Question: Given the supply, demand, and route table for this logistics problem, what is the minimum total cost? Please provide the answer as an integer.
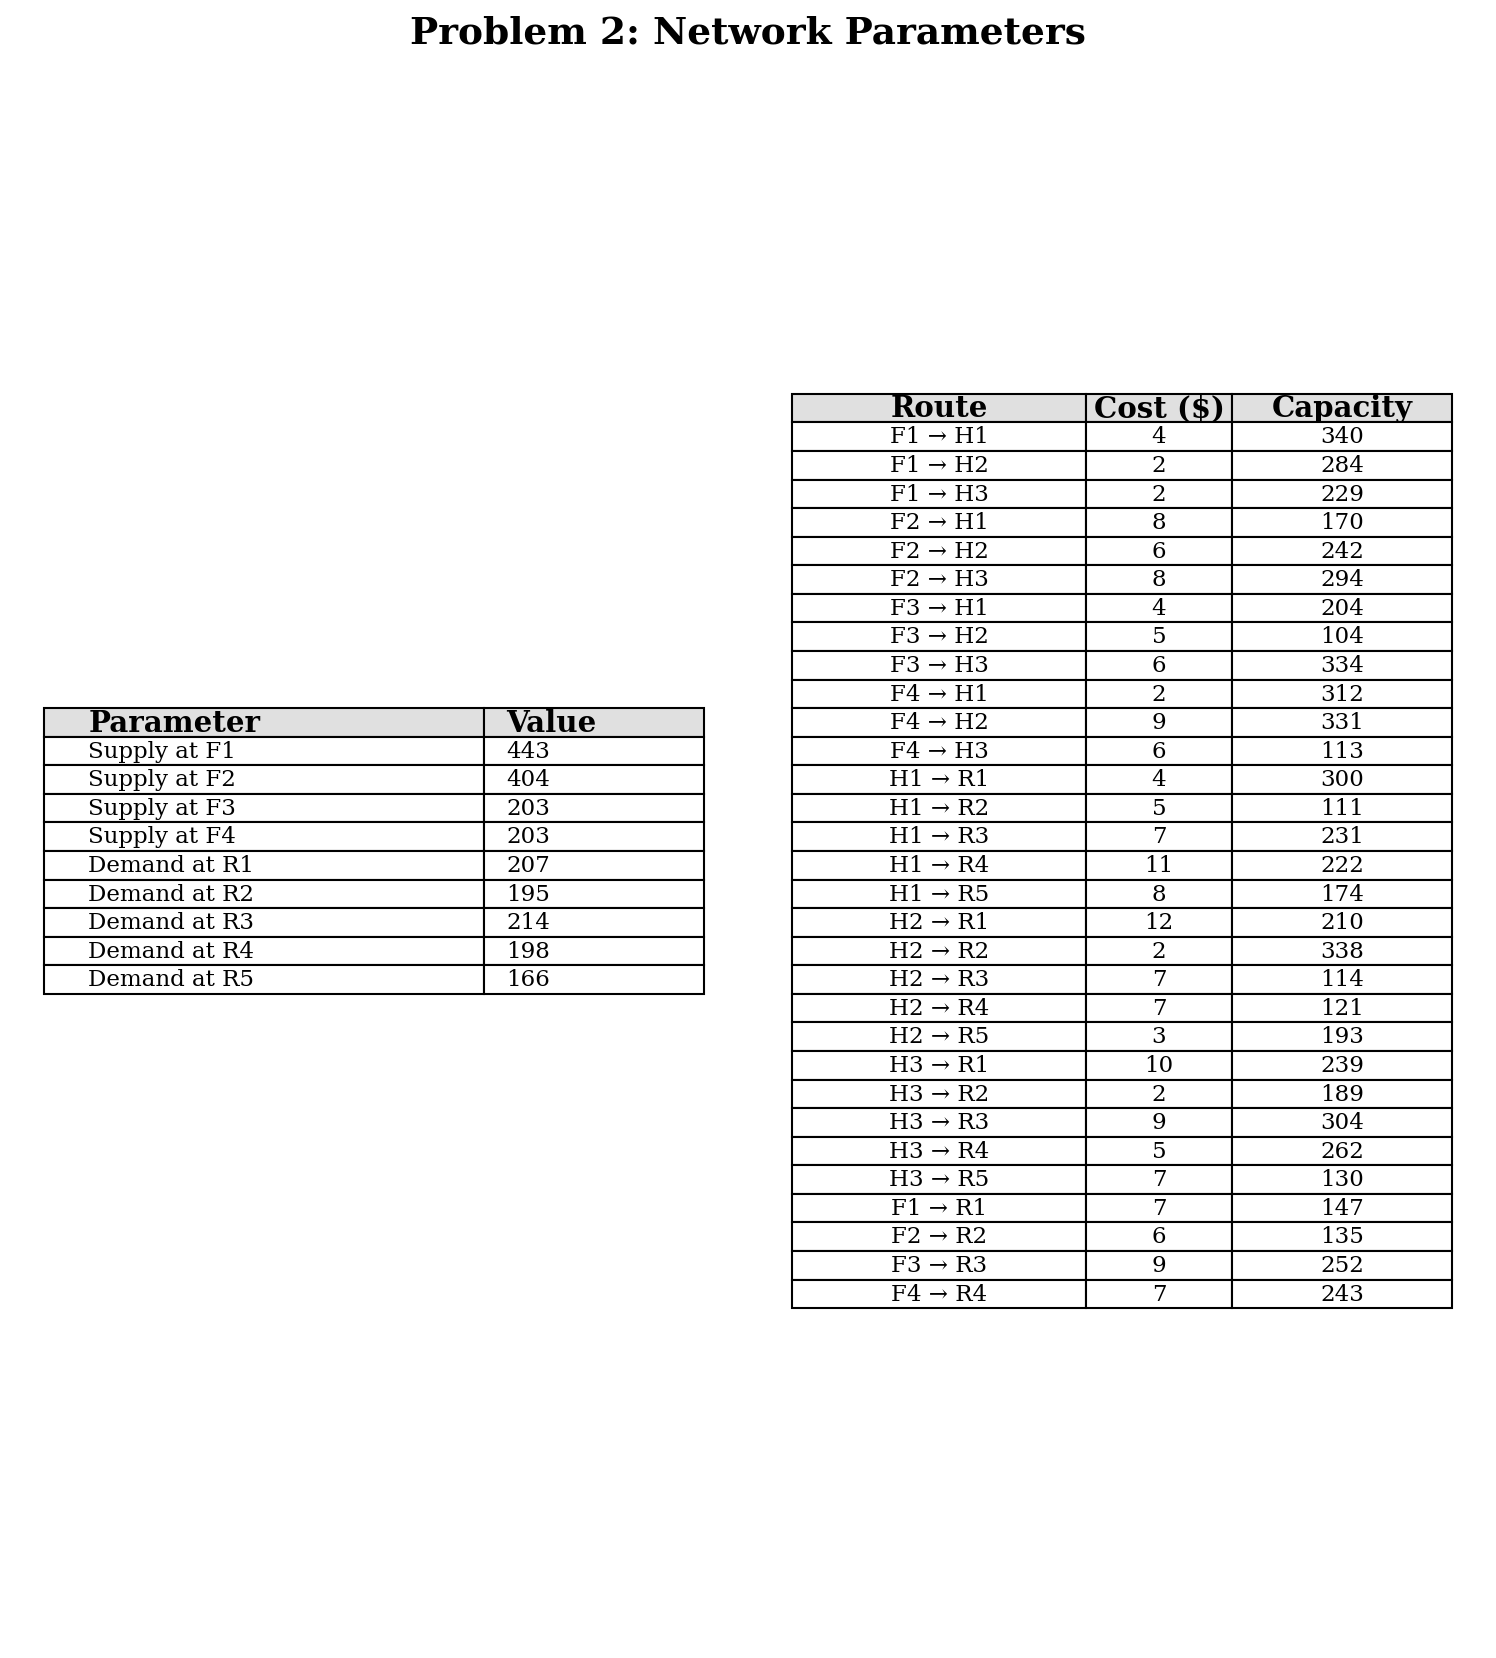
Answer: 6430